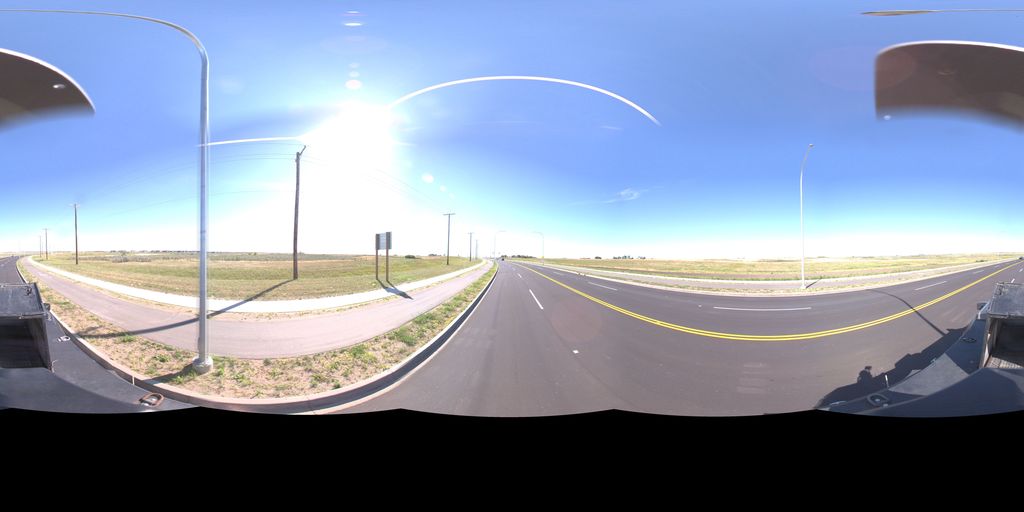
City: saskatoon